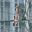
Label: 1